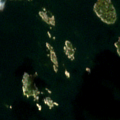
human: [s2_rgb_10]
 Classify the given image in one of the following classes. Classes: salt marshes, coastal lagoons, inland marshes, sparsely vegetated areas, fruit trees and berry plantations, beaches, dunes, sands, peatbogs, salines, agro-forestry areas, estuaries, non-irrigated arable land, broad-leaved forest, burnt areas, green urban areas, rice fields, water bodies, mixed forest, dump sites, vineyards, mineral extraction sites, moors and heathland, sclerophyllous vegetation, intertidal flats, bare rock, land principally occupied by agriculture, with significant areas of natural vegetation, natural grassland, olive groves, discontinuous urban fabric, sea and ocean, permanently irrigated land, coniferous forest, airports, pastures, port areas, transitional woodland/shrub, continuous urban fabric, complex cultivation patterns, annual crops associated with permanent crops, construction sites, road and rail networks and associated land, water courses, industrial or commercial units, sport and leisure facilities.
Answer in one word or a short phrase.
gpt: bare rock, sea and ocean